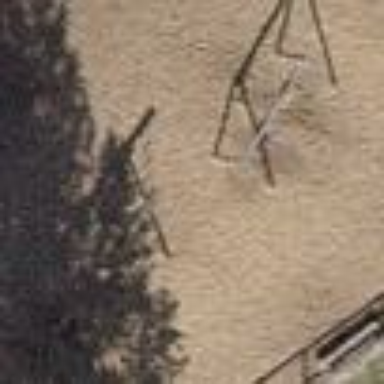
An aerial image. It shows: Playground with swings.